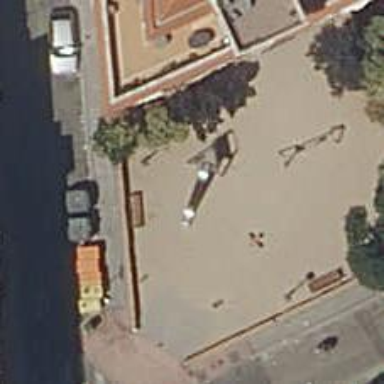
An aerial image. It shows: Playground with slide.